Question: I'm trying to get @+id/trackname and @+id/artist_and_album to use the marquee setting in the following layout but they won't scroll. I also tried using setSelected(true) and setFocusable(true) in the actual Activity but that didn't work. Here is a picture of the layout:

and the XML:
'''
<LinearLayout
android:id="@+id/player_actionbar"
android:layout_width="fill_parent"
android:layout_height="48dip"
android:layout_alignParentTop="true"
android:gravity="center_vertical"
android:orientation="horizontal" >
<ImageButton
android:id="@+id/close"
android:layout_width="56dip"
android:layout_height="fill_parent"
android:padding="4dip"
android:scaleType="centerInside"
android:background="@drawable/bg_actionbar_item"
android:src="@drawable/icn_close" />
<View
android:layout_width="1dip"
android:layout_height="26dip"
android:background="#ff444444" />
<TextView
android:id="@+id/actionbar_title"
android:layout_width="0dip"
android:layout_height="fill_parent"
android:layout_weight="1"
android:textSize="18sp"
android:textColor="#ffffffff"
android:ellipsize="marquee"
android:gravity="center_vertical"
android:paddingLeft="6dip"
android:paddingRight="6dip"
android:singleLine="true"
android:layout_marginLeft="8dip"
android:text="@string/nowplaying_title" />
<ImageButton
android:id="@+id/play_queue"
android:layout_width="56dip"
android:layout_height="fill_parent"
android:padding="4dip"
android:scaleType="centerInside"
android:background="@drawable/bg_actionbar_item"
android:src="@drawable/icn_play_queue" />
</LinearLayout>
<RelativeLayout
android:layout_width="fill_parent"
android:layout_height="fill_parent"
android:layout_above="@+id/player_controller"
android:layout_below="@+id/player_actionbar" >
<LinearLayout
android:layout_width="match_parent"
android:layout_height="match_parent"
android:layout_above="@+id/player_info"
android:padding="10dip"
android:background="@null" >
<ImageView
android:id="@+id/album_art"
android:layout_width="fill_parent"
android:layout_height="fill_parent"
android:background="@null"
android:src="@drawable/albumart_mp_unknown" />
</LinearLayout>
<LinearLayout
android:id="@+id/player_info"
android:layout_width="fill_parent"
android:layout_height="wrap_content"
android:layout_alignParentBottom="true"
android:layout_marginTop="10dip"
android:layout_marginLeft="12dip"
android:gravity="center_horizontal"
android:orientation="vertical" >
<TextView
android:id="@+id/track_number_text"
android:layout_width="wrap_content"
android:layout_height="wrap_content"
android:paddingTop="5dip"
android:textSize="13dip"
android:textStyle="normal"
android:textColor="#ffa9a9a9"
android:singleLine="true" />
<TextView
android:id="@+id/trackname"
android:layout_width="wrap_content"
android:layout_height="wrap_content"
android:textSize="17dip"
android:textStyle="bold"
android:textColor="#ffffffff"
android:ellipsize="marquee"
android:singleLine="true" />
<TextView
android:id="@+id/artist_and_album"
android:layout_width="wrap_content"
android:layout_height="wrap_content"
android:textSize="13dip"
android:textStyle="normal"
android:textColor="#ffa9a9a9"
android:ellipsize="marquee"
android:singleLine="true" />
</LinearLayout>
</RelativeLayout>
<LinearLayout
android:id="@+id/player_controller"
android:layout_width="fill_parent"
android:layout_height="wrap_content"
android:layout_alignParentBottom="true"
android:orientation="vertical" >
<LinearLayout
android:layout_width="fill_parent"
android:layout_height="40dip"
android:paddingLeft="12dip"
android:paddingRight="12dip"
android:gravity="center_vertical"
android:orientation="horizontal" >
<TextView
android:id="@+id/position_text"
android:layout_width="wrap_content"
android:layout_height="wrap_content"
android:paddingRight="6dip"
android:textSize="12dip"
android:textColor="#ffbbbbbb"
android:gravity="right" />
<SeekBar
android:id="@+id/seek_bar"
android:layout_width="0dip"
android:layout_height="wrap_content"
android:layout_weight="1"
android:gravity="center_vertical"
android:paddingLeft="9dip"
android:paddingRight="9dip"
android:progress="0"
android:progressDrawable="@drawable/player_progress_drawable"
android:thumb="@drawable/player_progress_thumb"
android:thumbOffset="9dip"
android:maxHeight="2dip"
android:minHeight="2dip" />
<TextView
android:id="@+id/duration_text"
android:layout_width="wrap_content"
android:layout_height="wrap_content"
android:paddingLeft="6dip"
android:textSize="12dip"
android:textColor="#ffbbbbbb"
android:gravity="left" />
</LinearLayout>
<RelativeLayout
android:layout_width="fill_parent"
android:layout_height="60dip"
android:orientation="horizontal" >
<ImageButton
android:id="@+id/shuffle_button"
android:layout_width="wrap_content"
android:layout_height="wrap_content"
android:layout_alignParentLeft="true"
android:paddingBottom="20dip"
android:paddingLeft="12dip"
android:paddingRight="10dip"
android:paddingTop="8dip"
android:background="@null"
android:src="@drawable/btn_player_shuffle_normal" />
<LinearLayout
android:layout_width="fill_parent"
android:layout_height="fill_parent"
android:layout_toLeftOf="@+id/repeat_button"
android:layout_toRightOf="@+id/shuffle_button"
android:paddingLeft="10dip"
android:paddingRight="10dip"
android:gravity="center_vertical"
android:orientation="horizontal" >
<net.sourceforge.servestream.button.RepeatingImageButton
android:id="@+id/previous_button"
android:background="@null"
android:paddingBottom="20dip"
android:layout_width="0dip"
android:layout_height="wrap_content"
android:layout_weight="1"
android:src="@drawable/btn_player_prev" />
<ImageButton
android:id="@+id/play_pause_button"
android:layout_width="0dip"
android:layout_height="wrap_content"
android:layout_weight="1"
android:paddingBottom="20dip"
android:background="@null"
android:src="@drawable/btn_player_play" />
<net.sourceforge.servestream.button.RepeatingImageButton
android:id="@+id/next_button"
android:layout_width="0dip"
android:layout_height="wrap_content"
android:layout_weight="1"
android:paddingBottom="20dip"
android:background="@null"
android:src="@drawable/btn_player_next" />
</LinearLayout>
<ImageButton
android:id="@+id/repeat_button"
android:layout_width="wrap_content"
android:layout_height="wrap_content"
android:layout_alignParentRight="true"
android:paddingBottom="20dip"
android:paddingLeft="10dip"
android:paddingRight="12dip"
android:paddingTop="8dip"
android:background="@null"
android:src="@drawable/btn_player_repeat_normal" />
</RelativeLayout>
</LinearLayout>
'''
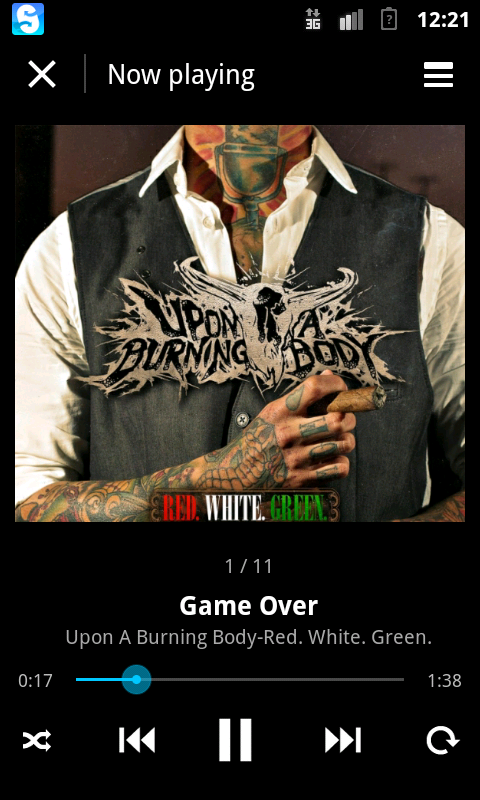
Answer: I modified the layout to:
'''
<LinearLayout
android:id="@+id/player_actionbar"
android:layout_width="fill_parent"
android:layout_height="48dip"
android:gravity="center_vertical"
android:orientation="horizontal" >
<ImageButton
android:id="@+id/close"
android:layout_width="56dip"
android:layout_height="fill_parent"
android:padding="4dip"
android:scaleType="centerInside"
android:background="@drawable/bg_actionbar_item"
android:src="@drawable/icn_close" />
<View
android:layout_width="1dip"
android:layout_height="26dip"
android:background="#ff444444" />
<TextView
android:id="@+id/actionbar_title"
android:layout_width="0dip"
android:layout_height="fill_parent"
android:layout_weight="1"
android:textSize="18sp"
android:textColor="#ffffffff"
android:ellipsize="marquee"
android:gravity="center_vertical"
android:paddingLeft="6dip"
android:paddingRight="6dip"
android:singleLine="true"
android:layout_marginLeft="8dip"
android:text="@string/nowplaying_title" />
<ImageButton
android:id="@+id/play_queue"
android:layout_width="56dip"
android:layout_height="fill_parent"
android:padding="4dip"
android:scaleType="centerInside"
android:background="@drawable/bg_actionbar_item"
android:src="@drawable/icn_play_queue" />
</LinearLayout>
<LinearLayout
android:layout_width="fill_parent"
android:layout_height="0dip"
android:layout_weight="1"
android:orientation="vertical" >
<LinearLayout
android:layout_width="match_parent"
android:layout_height="0dip"
android:layout_weight="1"
android:padding="10dip"
android:background="@null" >
<net.sourceforge.servestream.utils.CoverView
android:id="@+id/album_art"
android:layout_height="fill_parent"
android:layout_width="fill_parent" />
</LinearLayout>
<LinearLayout
android:id="@+id/player_info"
android:layout_width="fill_parent"
android:layout_height="wrap_content"
android:layout_marginTop="10dip"
android:gravity="center_horizontal"
android:orientation="vertical" >
<TextView
android:id="@+id/track_number_text"
android:layout_width="wrap_content"
android:layout_height="wrap_content"
android:paddingTop="5dip"
android:textSize="13sp"
android:textStyle="normal"
android:textColor="#ffa9a9a9"
android:singleLine="true" />
<TextView
android:id="@+id/trackname"
android:layout_width="wrap_content"
android:layout_height="wrap_content"
android:textSize="17sp"
android:textStyle="bold"
android:textColor="#ffffffff"
android:ellipsize="marquee"
android:singleLine="true" />
<TextView
android:id="@+id/artist_and_album"
android:layout_width="wrap_content"
android:layout_height="wrap_content"
android:textSize="13sp"
android:textStyle="normal"
android:textColor="#ffa9a9a9"
android:ellipsize="marquee"
android:singleLine="true" />
</LinearLayout>
</LinearLayout>
<LinearLayout
android:id="@+id/player_controller"
android:layout_width="fill_parent"
android:layout_height="wrap_content"
android:orientation="vertical" >
<LinearLayout
android:layout_width="fill_parent"
android:layout_height="40dip"
android:paddingLeft="12dip"
android:paddingRight="12dip"
android:gravity="center_vertical"
android:orientation="horizontal" >
<TextView
android:id="@+id/position_text"
android:layout_width="wrap_content"
android:layout_height="wrap_content"
android:paddingRight="6dip"
android:textSize="12sp"
android:textColor="#ffbbbbbb"
android:gravity="right" />
<SeekBar
android:id="@+id/seek_bar"
android:layout_width="0dip"
android:layout_height="wrap_content"
android:layout_weight="1"
android:gravity="center_vertical"
android:paddingLeft="9dip"
android:paddingRight="9dip"
android:progress="0"
android:progressDrawable="@drawable/player_progress_drawable"
android:thumb="@drawable/player_progress_thumb"
android:thumbOffset="9dip"
android:maxHeight="2dip"
android:minHeight="2dip" />
<TextView
android:id="@+id/duration_text"
android:layout_width="wrap_content"
android:layout_height="wrap_content"
android:paddingLeft="6dip"
android:textSize="12sp"
android:textColor="#ffbbbbbb"
android:gravity="left" />
</LinearLayout>
<RelativeLayout
android:layout_width="fill_parent"
android:layout_height="60dip"
android:orientation="horizontal" >
<ImageButton
android:id="@+id/shuffle_button"
android:layout_width="wrap_content"
android:layout_height="wrap_content"
android:layout_alignParentLeft="true"
android:paddingBottom="20dip"
android:paddingLeft="12dip"
android:paddingRight="10dip"
android:paddingTop="8dip"
android:background="@null"
android:src="@drawable/btn_player_shuffle_normal" />
<LinearLayout
android:layout_width="fill_parent"
android:layout_height="fill_parent"
android:layout_toLeftOf="@+id/repeat_button"
android:layout_toRightOf="@+id/shuffle_button"
android:paddingLeft="10dip"
android:paddingRight="10dip"
android:gravity="center_vertical"
android:orientation="horizontal" >
<net.sourceforge.servestream.button.RepeatingImageButton
android:id="@+id/previous_button"
android:background="@null"
android:paddingBottom="20dip"
android:layout_width="0dip"
android:layout_height="wrap_content"
android:layout_weight="1"
android:src="@drawable/btn_player_prev" />
<ImageButton
android:id="@+id/play_pause_button"
android:layout_width="0dip"
android:layout_height="wrap_content"
android:layout_weight="1"
android:paddingBottom="20dip"
android:background="@null"
android:src="@drawable/btn_player_play" />
<net.sourceforge.servestream.button.RepeatingImageButton
android:id="@+id/next_button"
android:layout_width="0dip"
android:layout_height="wrap_content"
android:layout_weight="1"
android:paddingBottom="20dip"
android:background="@null"
android:src="@drawable/btn_player_next" />
</LinearLayout>
<ImageButton
android:id="@+id/repeat_button"
android:layout_width="wrap_content"
android:layout_height="wrap_content"
android:layout_alignParentRight="true"
android:paddingBottom="20dip"
android:paddingLeft="10dip"
android:paddingRight="12dip"
android:paddingTop="8dip"
android:background="@null"
android:src="@drawable/btn_player_repeat_normal" />
</RelativeLayout>
</LinearLayout>
'''
I also included the following lines in my activity:
'''
mTrackName = (TextView) findViewById(R.id.trackname);
mTrackName.setSelected(true);
mArtistAndAlbumName = (TextView) findViewById(R.id.artist_and_album);
mArtistAndAlbumName.setSelected(true);
'''
It appears the original layout with the nested RelativeLayout was preventing the text from scrolling.